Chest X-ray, AP view. Patient: 60 years old, sex M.
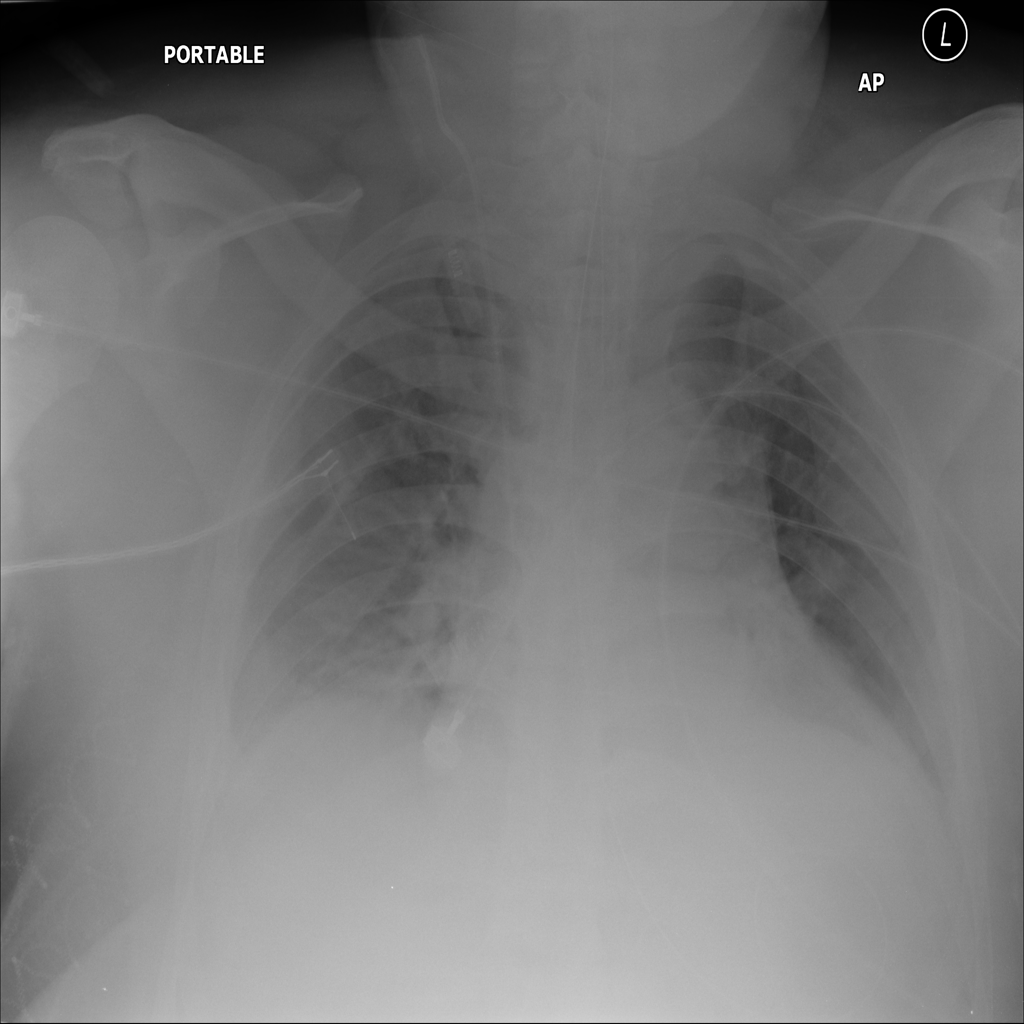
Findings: No Finding